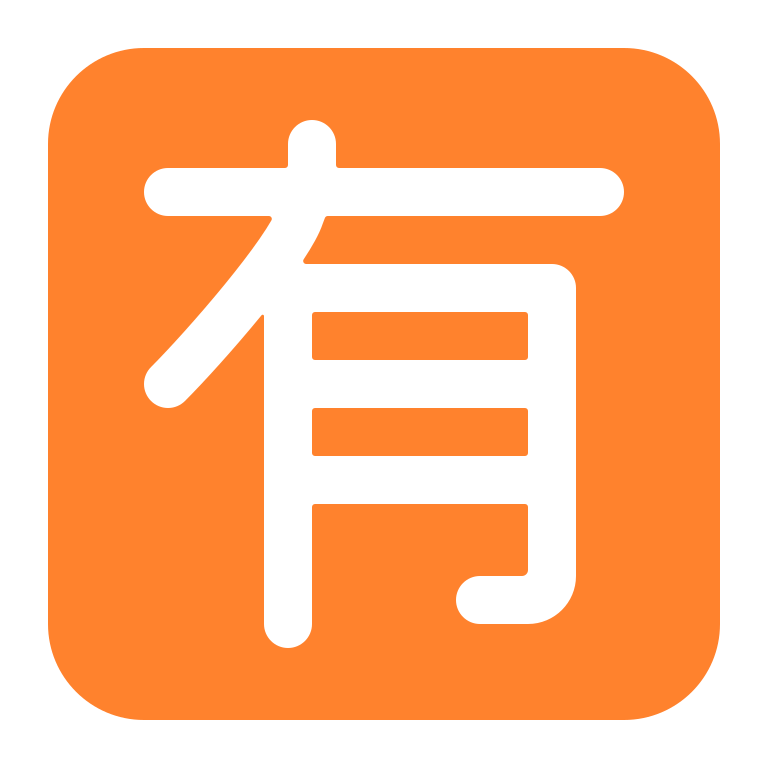
japanese not free of charge button flat